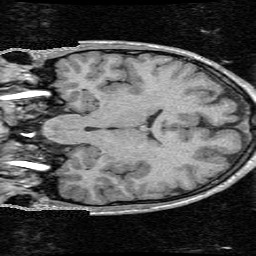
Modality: T1w
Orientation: sagittal
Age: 22
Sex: male
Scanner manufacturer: ge
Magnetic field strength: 15000 T
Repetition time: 12.1 s
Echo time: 5.22 s